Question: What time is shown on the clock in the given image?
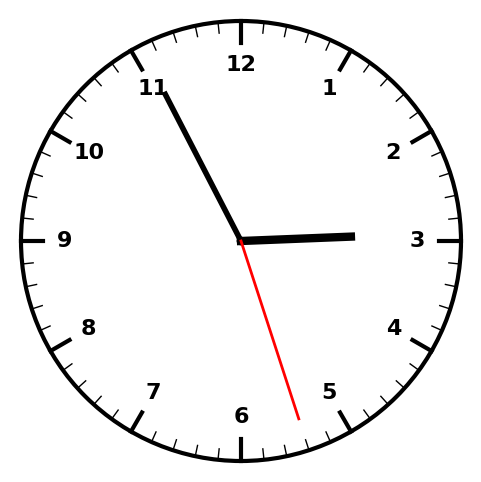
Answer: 02:55:27